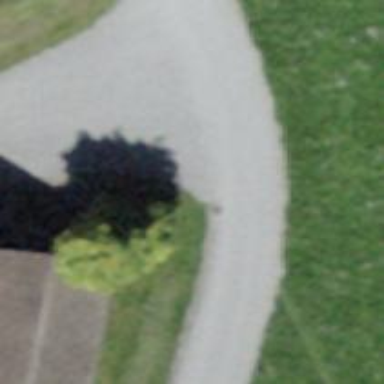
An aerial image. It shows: Paved residential road.